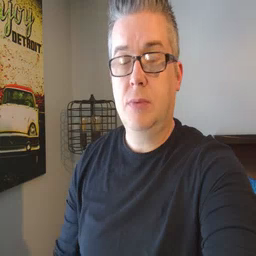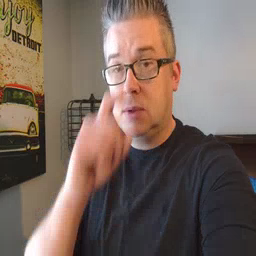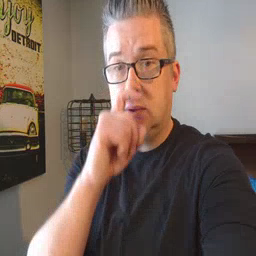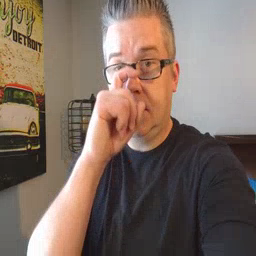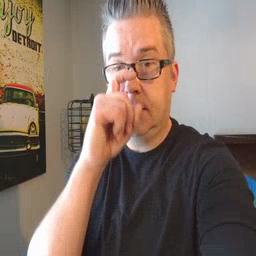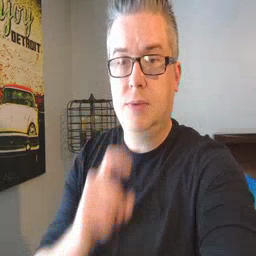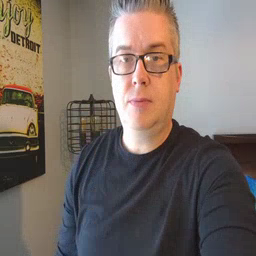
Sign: doll